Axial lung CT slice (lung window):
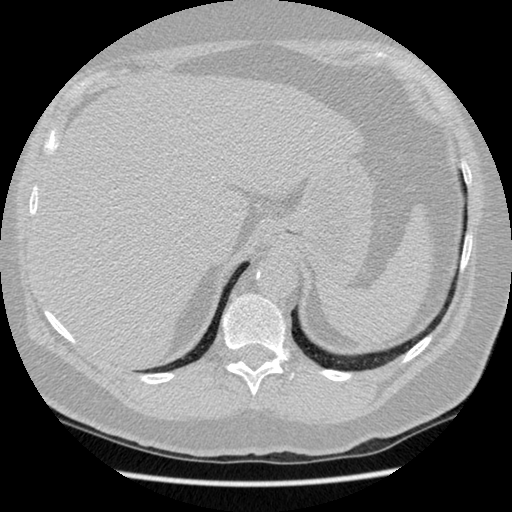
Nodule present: no